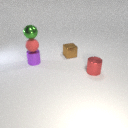
small red metal cylinder in front of small purple metal cylinder